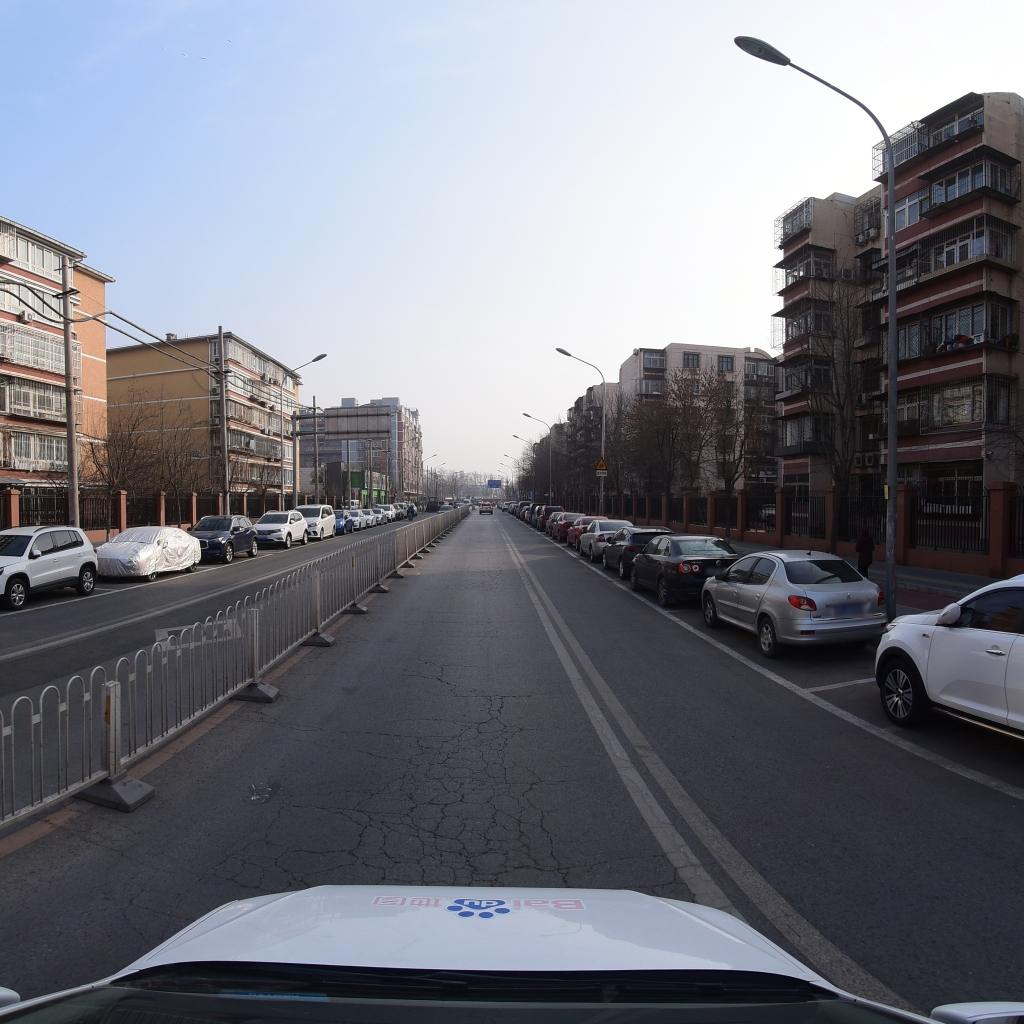
Region: Fengtai
Road damage annotations: alligator crack, alligator crack